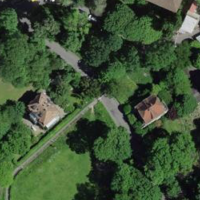
EUNIS habitat code: 53
Species observed at this site:
Hermetia illucens
Allium paradoxum